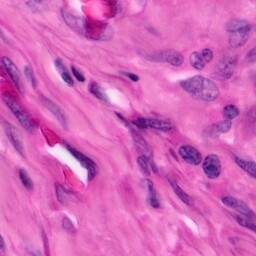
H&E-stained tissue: Pancreatic